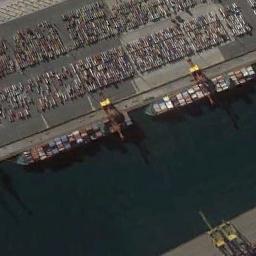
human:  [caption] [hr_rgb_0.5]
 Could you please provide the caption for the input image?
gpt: The two cargo ships full of containers are docked at the container terminal and the water is deep blue .

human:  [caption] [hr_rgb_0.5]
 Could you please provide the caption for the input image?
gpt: There are two green full containers loaded at the dock  There are large containers and loading and unloading equipment on the dock .

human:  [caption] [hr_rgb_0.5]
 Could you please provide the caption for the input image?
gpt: There are two ships in the blue water on the shore .

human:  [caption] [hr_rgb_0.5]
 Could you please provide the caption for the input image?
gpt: There are many containers in the dock beside the ships .

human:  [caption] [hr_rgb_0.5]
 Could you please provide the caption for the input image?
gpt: There are two ships with many containers at the harbor with many containers .